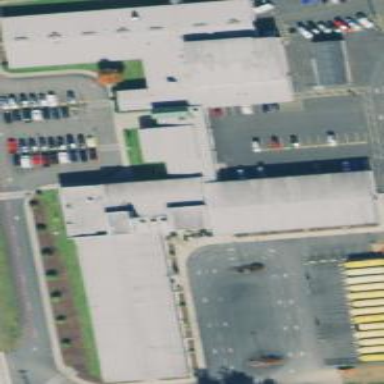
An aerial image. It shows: School building.